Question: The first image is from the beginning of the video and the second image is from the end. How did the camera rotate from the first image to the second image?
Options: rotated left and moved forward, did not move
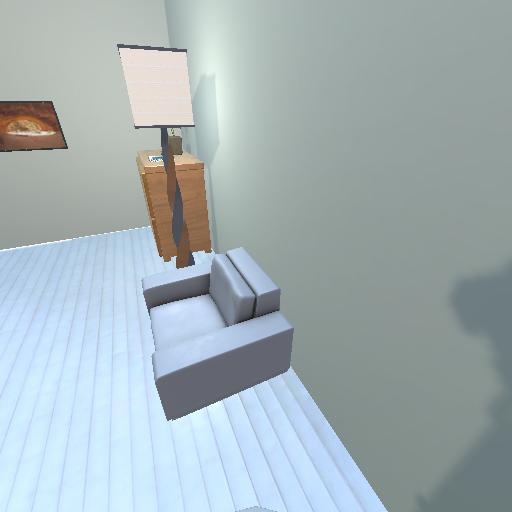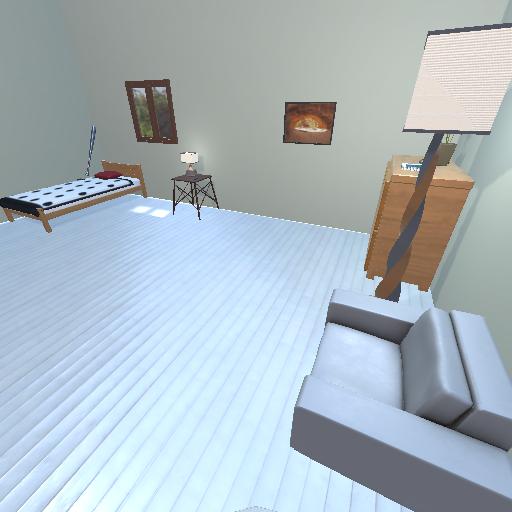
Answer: rotated left and moved forward